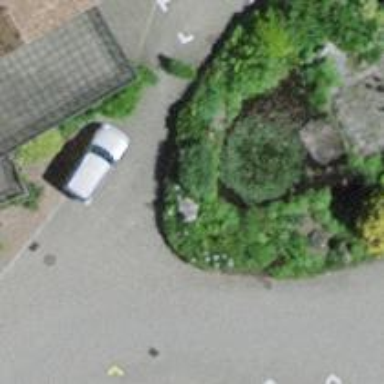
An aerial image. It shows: Residential road with paving stones.